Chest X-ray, PA view. Patient: 40 years old, sex F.
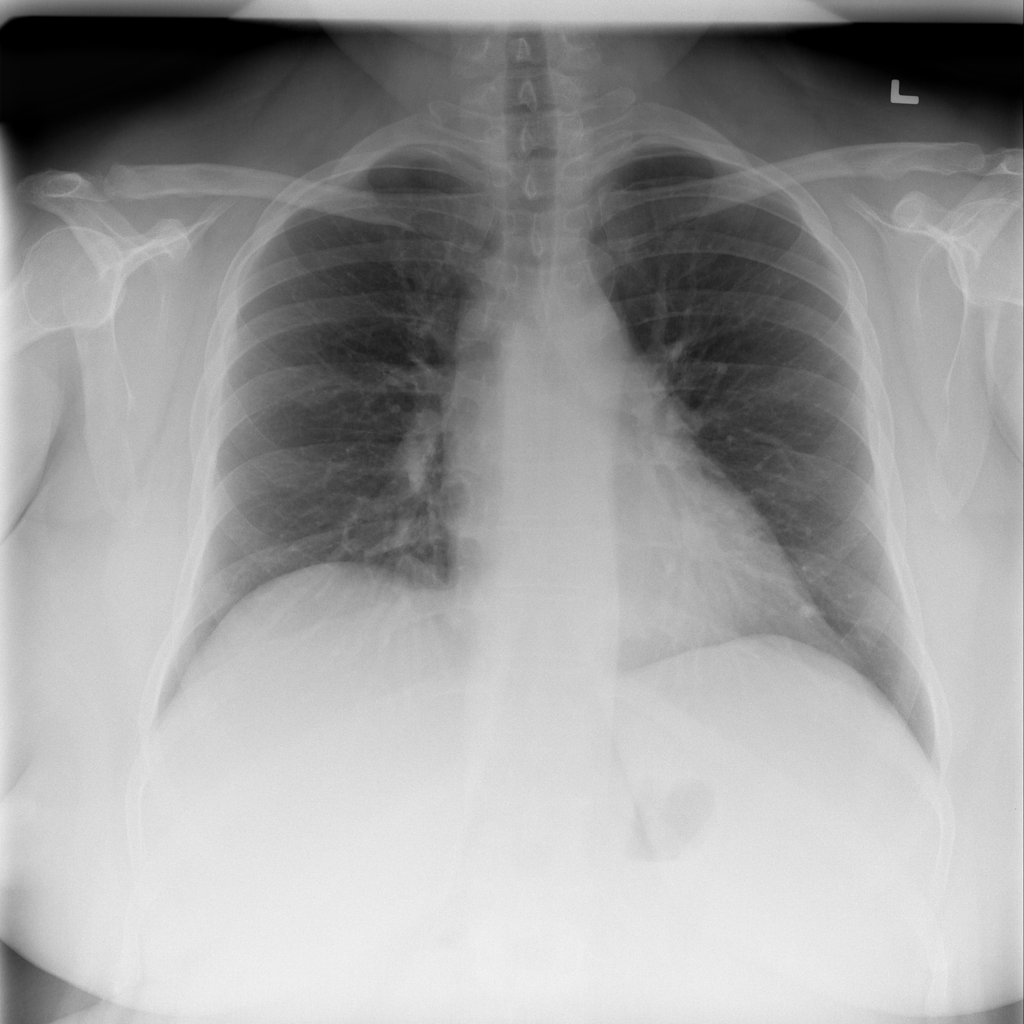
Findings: Infiltration